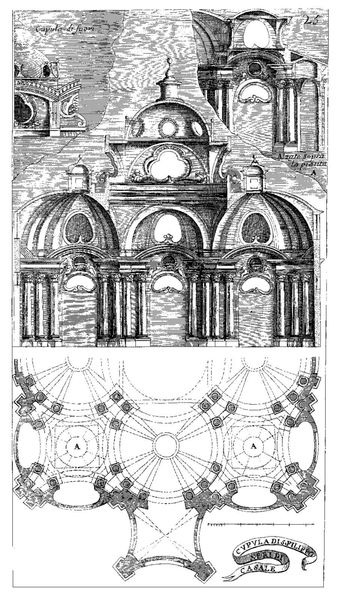
Titel: Entwurf für San Filippo Neri in Casale
Künstler: Guarino Guarini
Schlagwörter: fenster, laterne, schwarz, skizze, säule, säulen, weiss, zeichnung, gebäude, haus, architektur, barock, stein, kirche, rund, schrift, dächer, mauer, rundbogen, kuppel, banner, symmetrie, eingänge, kuppeln, moschee, türme, palast, dom, symmetrisch, schnitt, schwarzweiss, stich, kreise, entwurf, kapitelle, voluten, zahl, dreischiffig, apsis, vorderansicht, plan, querschnitt, rosetten, details, grundriss, kreuzgang, aufriss, bauzeichnung, bauplan, zentralbau, gemauert, architekur, schriftband, schrif, mosche, stereotypie, a, 25, frontsicht, schriffur